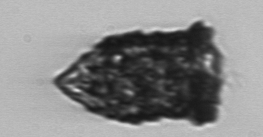
Label: Tintinnopsis